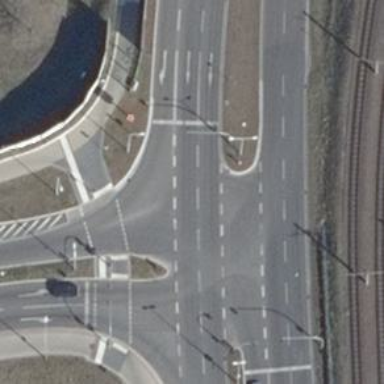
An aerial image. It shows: Road with traffic signals.